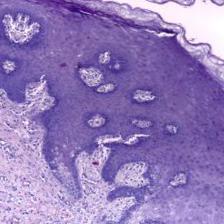
Diagnosis: Normal